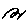
Label: flower